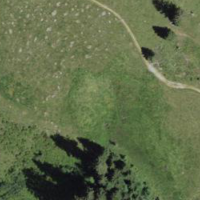
EUNIS habitat code: 26
Species observed at this site:
Arnica montana